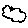
Label: cloud